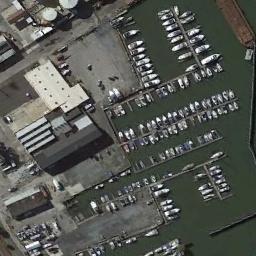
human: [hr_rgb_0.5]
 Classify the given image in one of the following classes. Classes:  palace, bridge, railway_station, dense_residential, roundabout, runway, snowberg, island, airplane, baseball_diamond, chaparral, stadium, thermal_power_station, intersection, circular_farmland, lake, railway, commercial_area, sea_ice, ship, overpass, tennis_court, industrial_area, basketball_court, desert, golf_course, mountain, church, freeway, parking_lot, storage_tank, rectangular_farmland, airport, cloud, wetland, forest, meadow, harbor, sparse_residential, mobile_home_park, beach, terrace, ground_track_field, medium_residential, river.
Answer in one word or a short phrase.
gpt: harbor